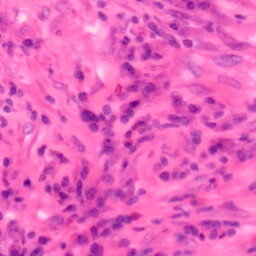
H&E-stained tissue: Colon